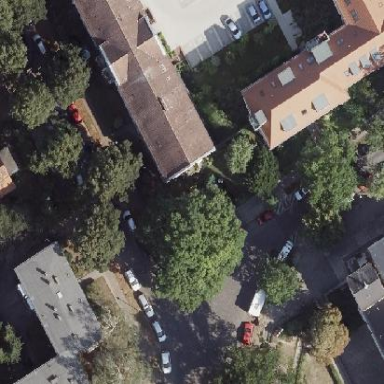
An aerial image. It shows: Gabled roof adorns the apartments building.